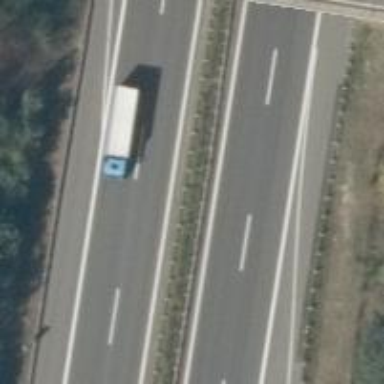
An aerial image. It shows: Asphalt motorway.